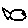
Label: fish